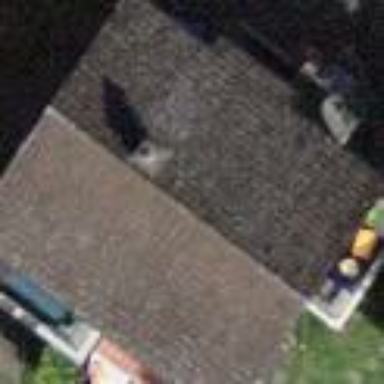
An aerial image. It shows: Building with tile roof.